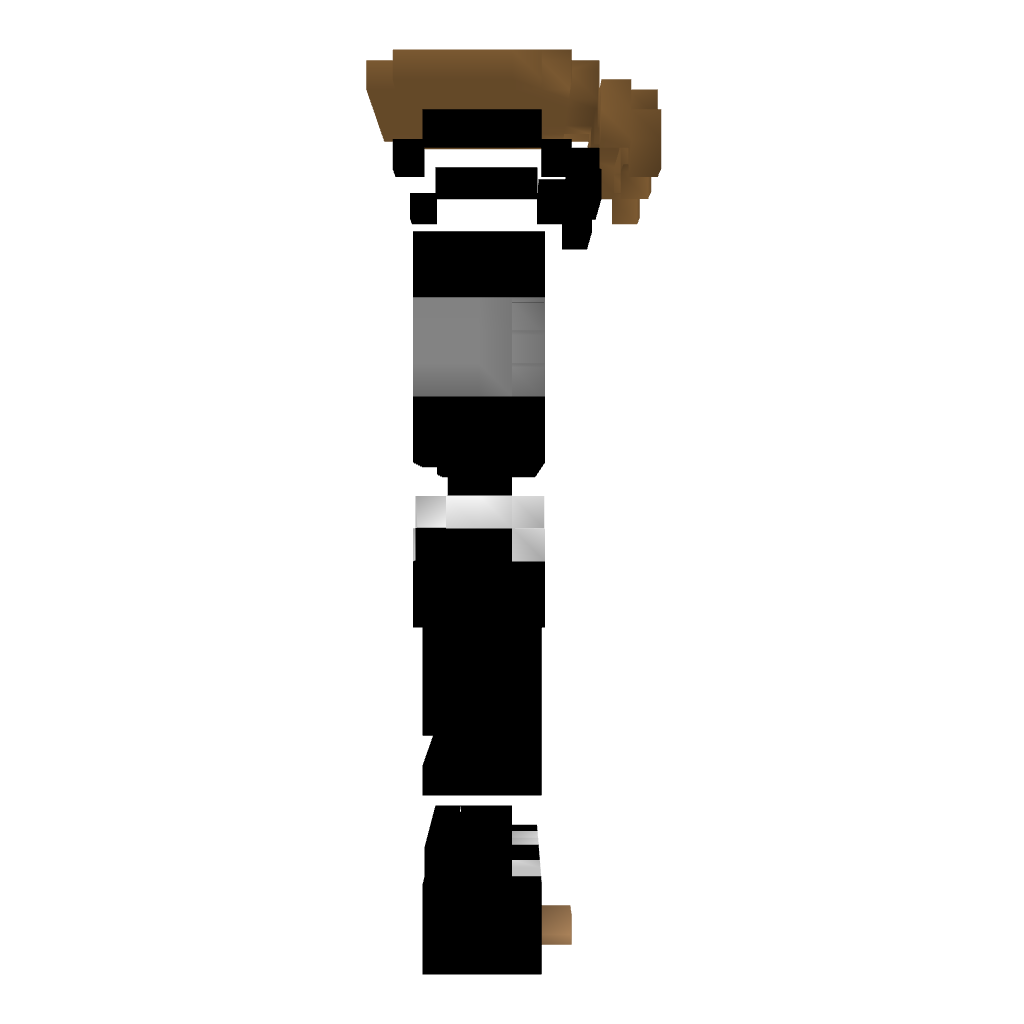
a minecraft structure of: Statue - SkyDoesMinecraft bad low quality